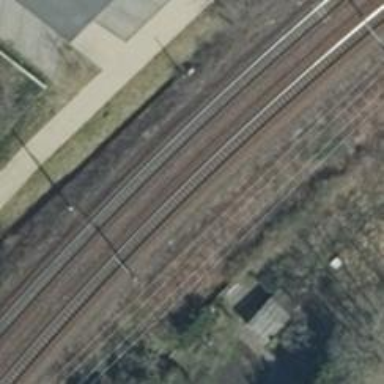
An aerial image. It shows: Rail siding with electrified contact lines for trains.